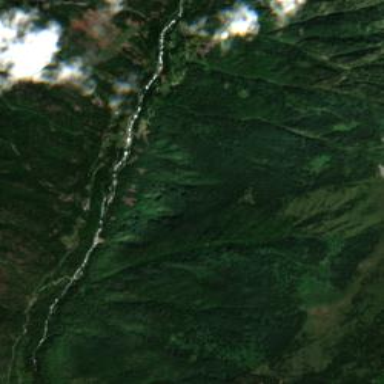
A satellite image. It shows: Picturesque valley in nature.